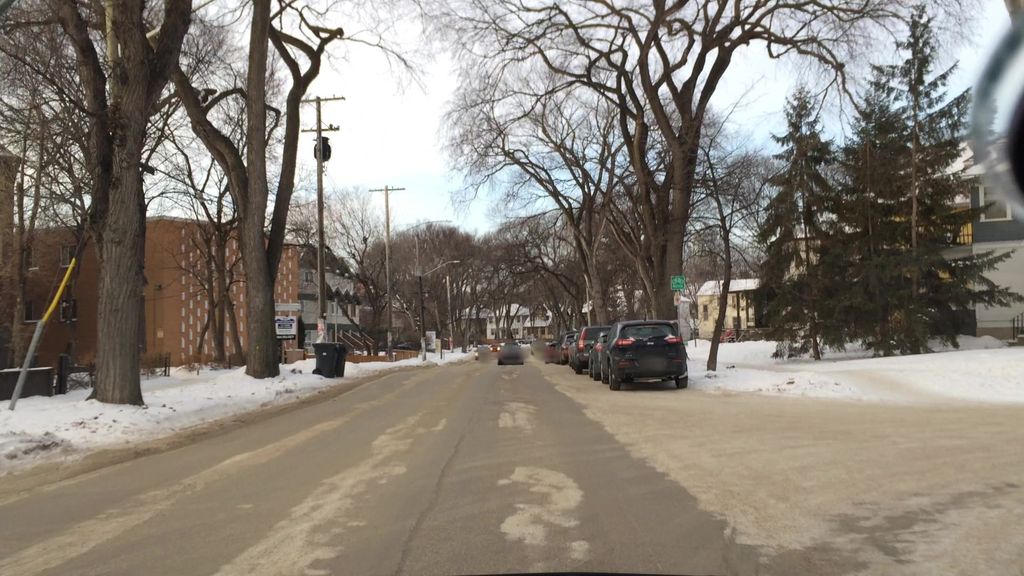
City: winnipeg